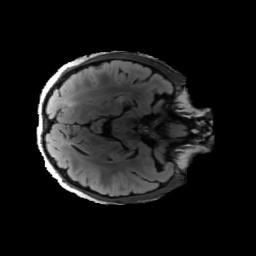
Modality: FLAIR
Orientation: axial
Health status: ill
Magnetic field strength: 3 T